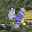
Label: 4